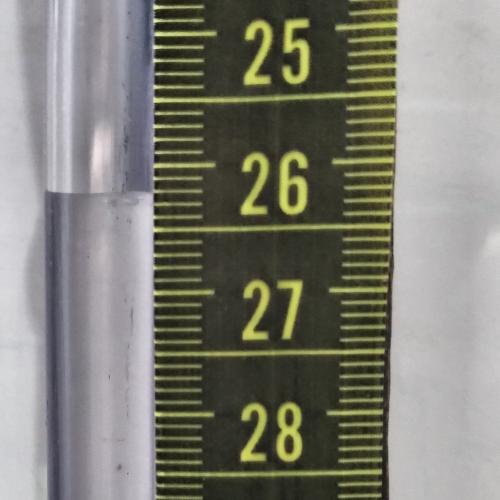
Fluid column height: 26.2 cm